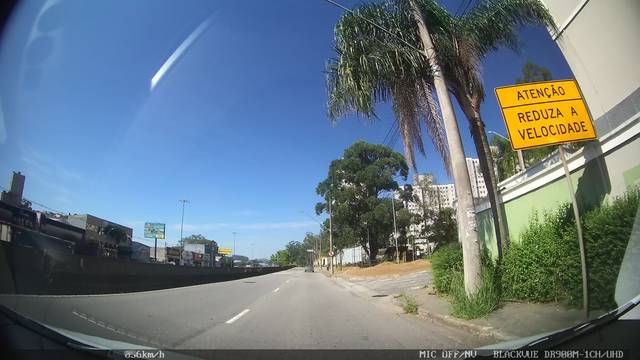
Region: Brazil
Coordinates: -23.674, -46.47